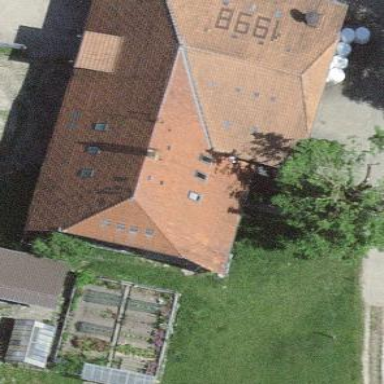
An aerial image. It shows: Farm building.